Question: Visual Studio 2013, ASP.NET web form, metro UI CSS 3.0
I'm trying to create a tile element-selected that looked like the one in this site <URL>
'''
<div class="tile bg-green fg-white element-selected" data-role="tile">
<div class="tile-content iconic">
<span class="icon mif-home"></span>
<div class="tile-label"></div>
</div>
</div>
'''

my code create a tile like this one above, with the tick icon checked, but when I press the tile, the tick icon doesn't uncheck as it should be !
The thing i want here is to create a tile that will display a tick icon when user click it, and will uncheck when user click it again.
Hope somebody can help me !
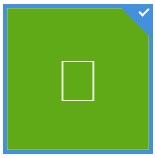
Answer: This is how I made the and work:
'''
$("[data-role='tile']").click(function(){
if($(this).hasClass("element-selected")){
$(this).removeClass("element-selected");
}else{
$(this).addClass("element-selected");
}
});
'''
<URL>